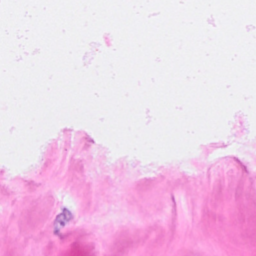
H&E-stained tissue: Breast